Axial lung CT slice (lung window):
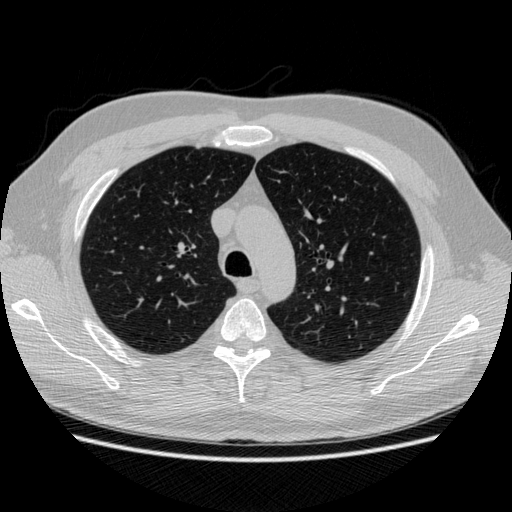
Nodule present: no